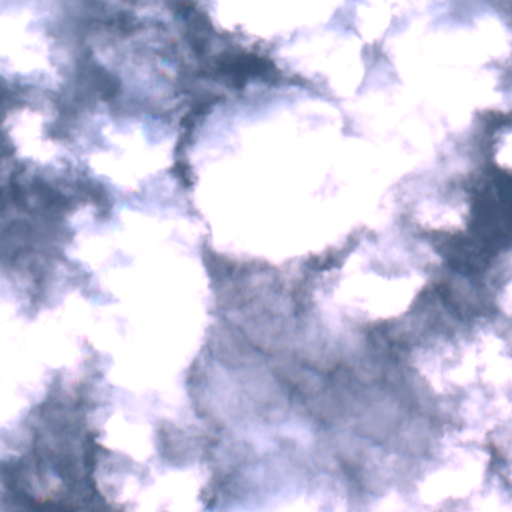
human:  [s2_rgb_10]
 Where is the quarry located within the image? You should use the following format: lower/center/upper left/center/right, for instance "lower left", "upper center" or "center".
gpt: The quarry is located in the upper right of the image.
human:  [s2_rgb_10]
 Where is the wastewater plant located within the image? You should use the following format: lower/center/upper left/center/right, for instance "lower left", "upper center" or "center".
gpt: The wastewater plant is located in the upper left of the image.
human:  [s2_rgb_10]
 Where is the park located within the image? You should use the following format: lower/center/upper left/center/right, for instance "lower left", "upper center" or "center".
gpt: There is no park in the image.